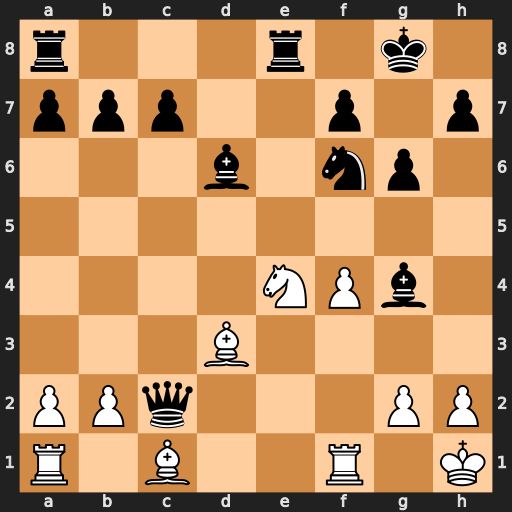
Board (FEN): r3r1k1/ppp2p1p/3b1np1/8/4NPb1/3B4/PPq3PP/R1B2R1K
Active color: w
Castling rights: -
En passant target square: -
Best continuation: Nxf6+ Kg7 Nxe8+ Rxe8 Bxc2